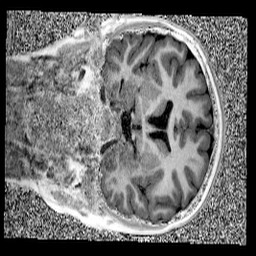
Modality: UNIT1
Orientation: coronal
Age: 9
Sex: male
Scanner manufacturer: siemens
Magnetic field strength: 3 T
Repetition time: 4 s
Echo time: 0.00299 s